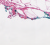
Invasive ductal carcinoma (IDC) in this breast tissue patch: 0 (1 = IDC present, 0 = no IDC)